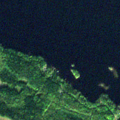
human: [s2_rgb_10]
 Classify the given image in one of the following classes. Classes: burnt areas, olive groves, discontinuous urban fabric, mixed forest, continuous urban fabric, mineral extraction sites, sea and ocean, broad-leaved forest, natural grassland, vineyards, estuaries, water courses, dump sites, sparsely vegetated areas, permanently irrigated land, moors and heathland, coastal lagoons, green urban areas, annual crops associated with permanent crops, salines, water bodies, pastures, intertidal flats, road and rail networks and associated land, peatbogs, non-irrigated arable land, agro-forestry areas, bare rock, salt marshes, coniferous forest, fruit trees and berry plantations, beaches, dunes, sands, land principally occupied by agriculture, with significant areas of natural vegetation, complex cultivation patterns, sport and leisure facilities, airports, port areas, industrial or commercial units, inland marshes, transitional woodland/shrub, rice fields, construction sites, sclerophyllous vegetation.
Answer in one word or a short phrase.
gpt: coniferous forest, mixed forest, water bodies